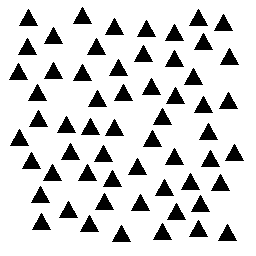
Squares: 0
Triangles: 59
Stars: 0
Total shapes: 59